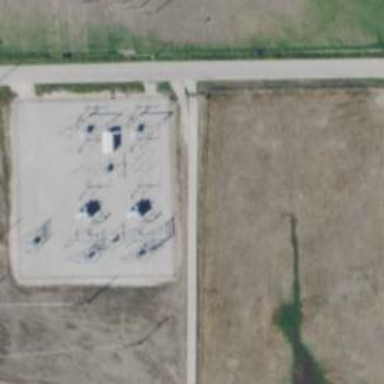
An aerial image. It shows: Outdoor distribution substation.